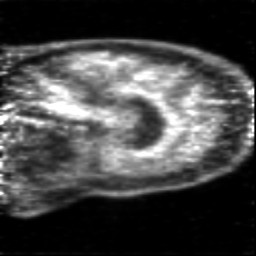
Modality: PET
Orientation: sagittal
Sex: male
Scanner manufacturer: siemens